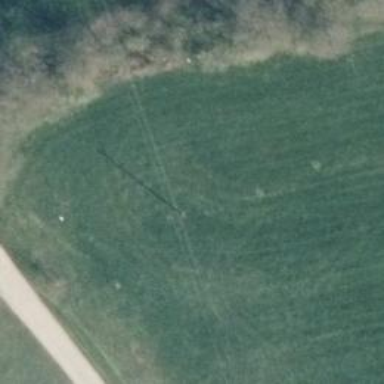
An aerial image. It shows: Minor power line.